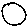
Label: circle